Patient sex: F
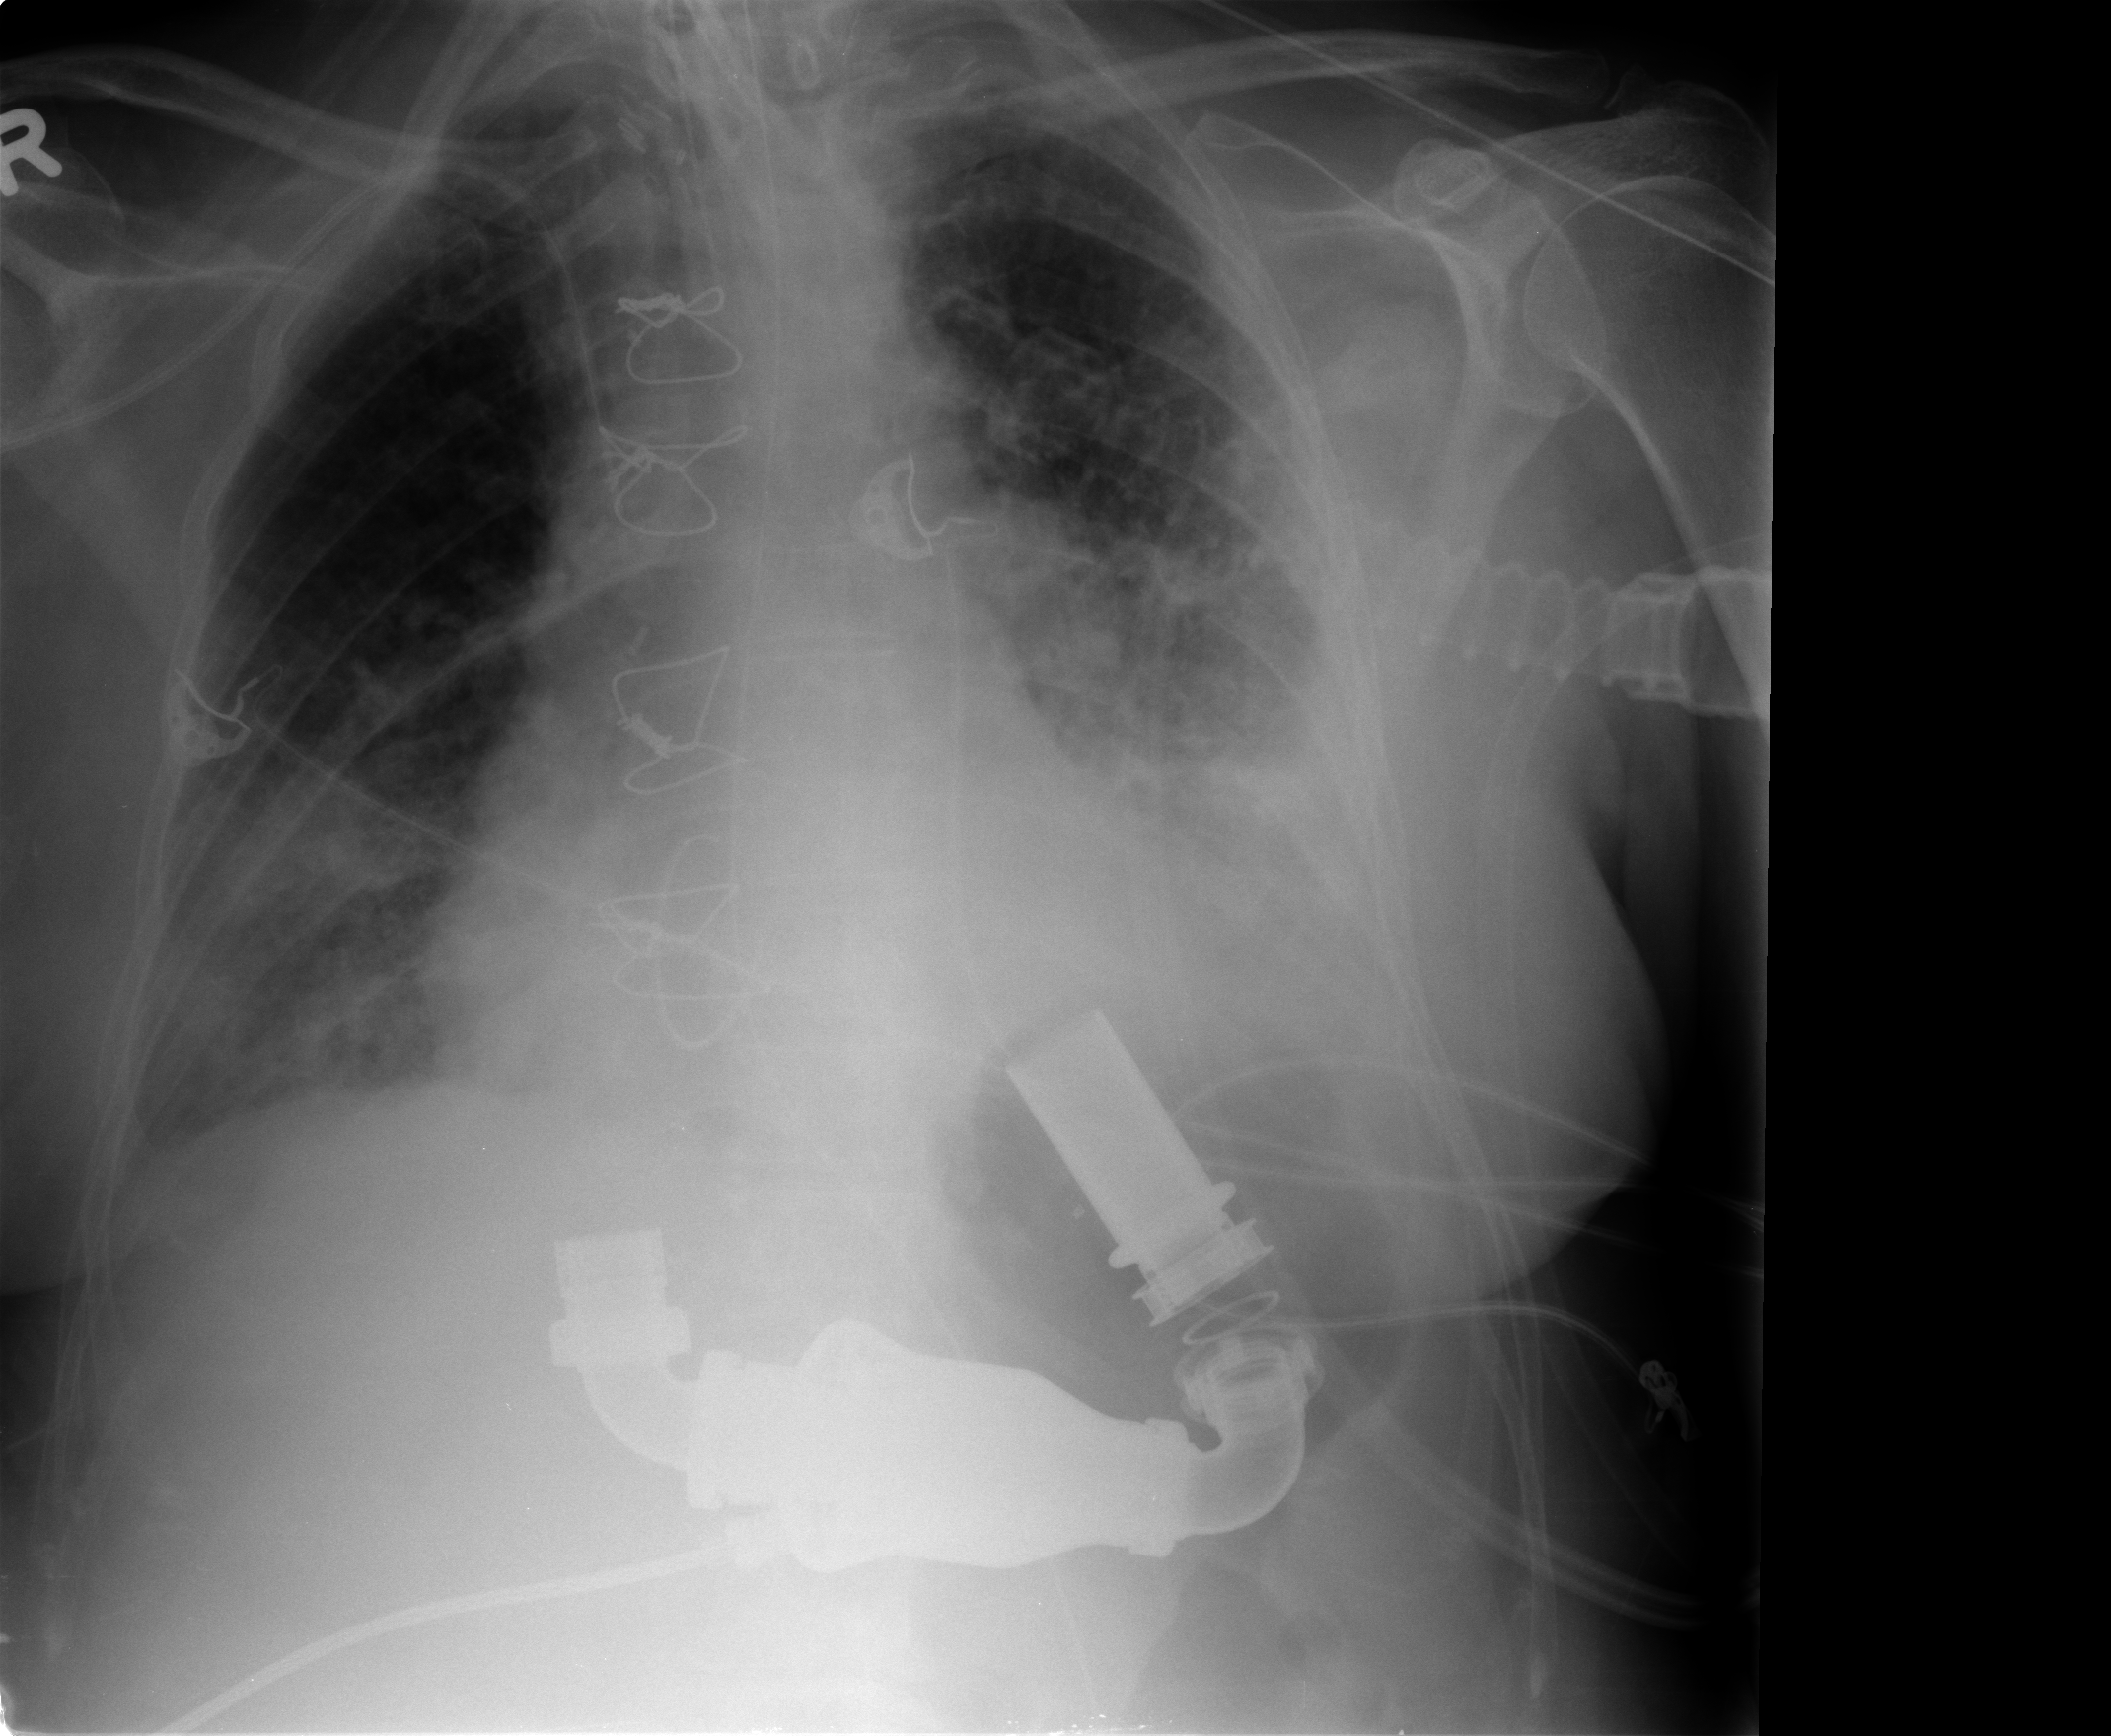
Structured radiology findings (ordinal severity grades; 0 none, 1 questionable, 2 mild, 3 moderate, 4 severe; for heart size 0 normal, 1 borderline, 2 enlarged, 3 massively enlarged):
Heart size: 2
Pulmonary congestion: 3
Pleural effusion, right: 2
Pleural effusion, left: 2
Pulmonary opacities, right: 2
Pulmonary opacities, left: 3
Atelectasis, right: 2
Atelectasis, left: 2